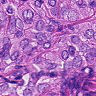
Metastatic tissue present: yes